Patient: sex F, age 59
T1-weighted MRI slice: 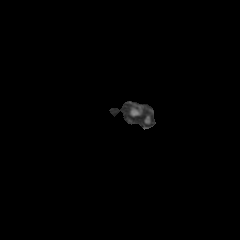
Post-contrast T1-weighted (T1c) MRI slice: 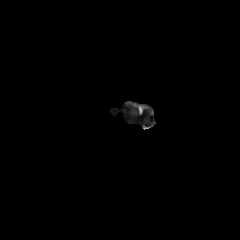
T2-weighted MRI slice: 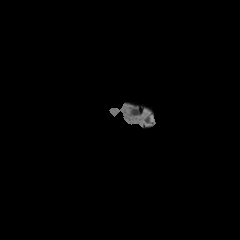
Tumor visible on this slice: no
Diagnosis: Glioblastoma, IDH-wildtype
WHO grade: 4